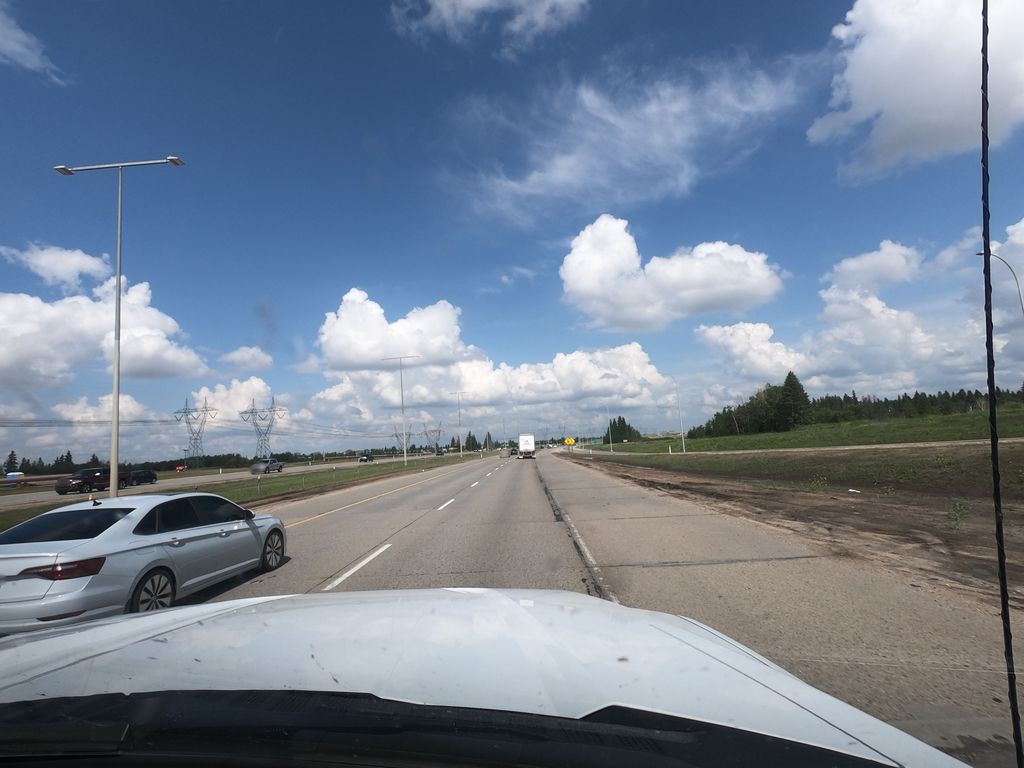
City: edmonton